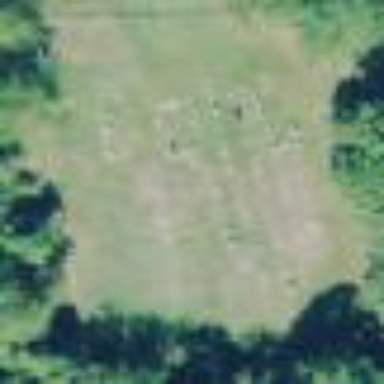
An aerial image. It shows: Cemetery.